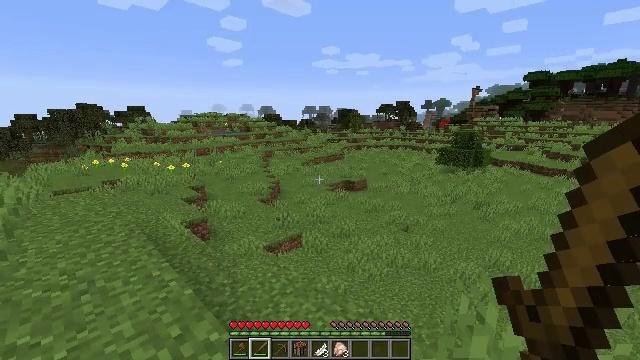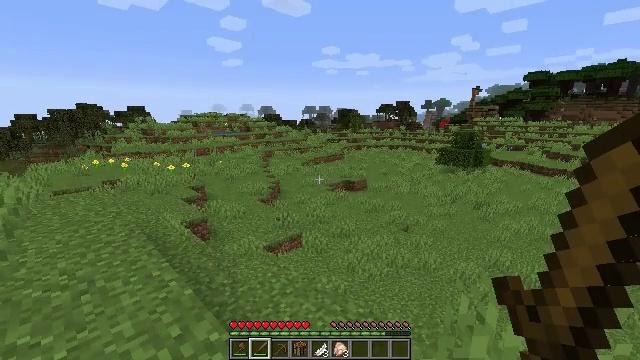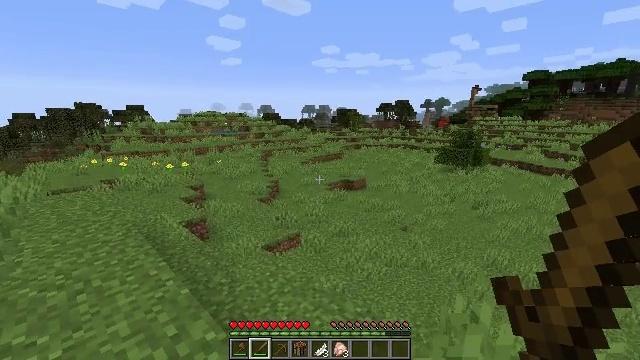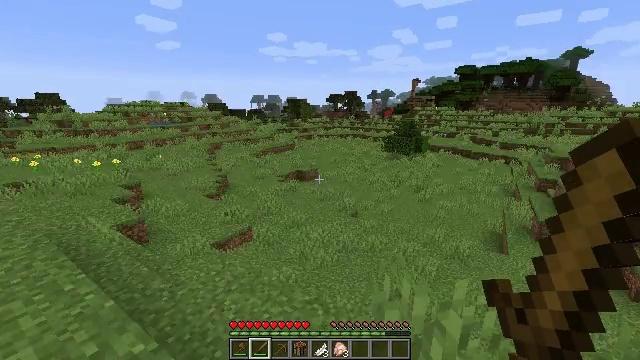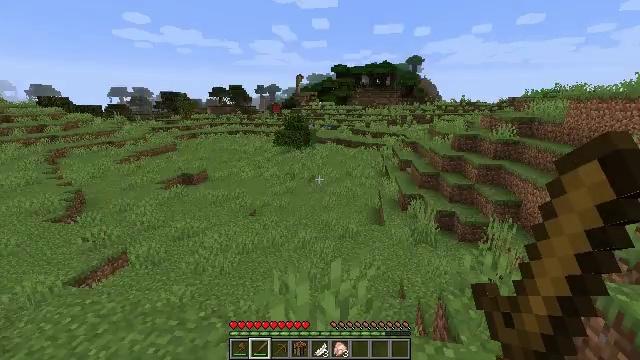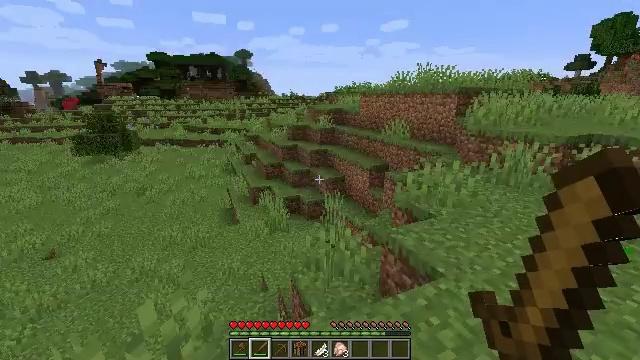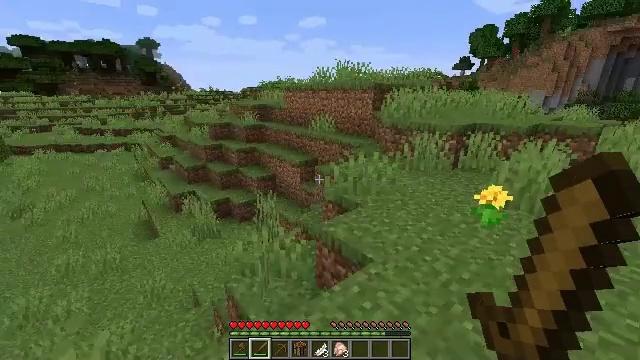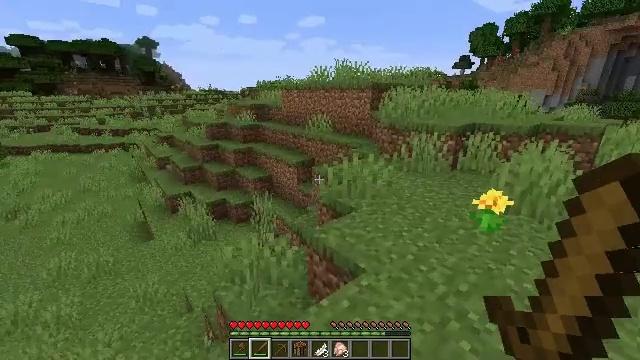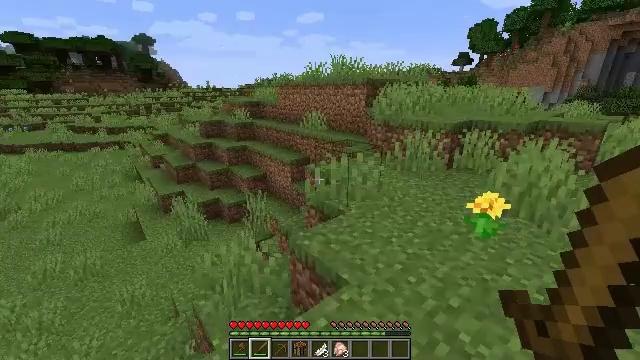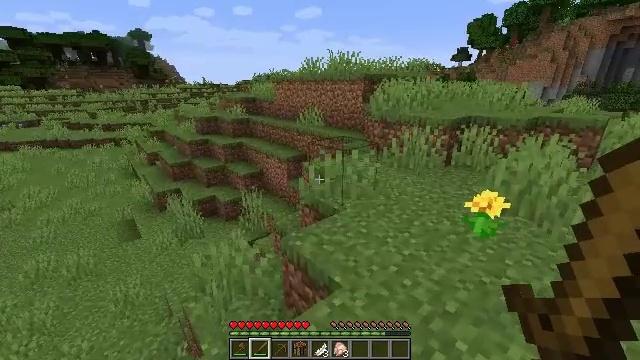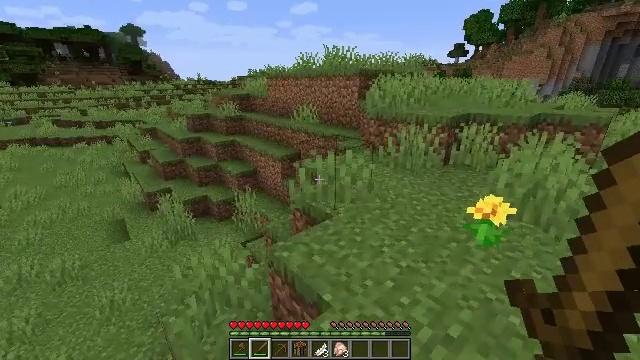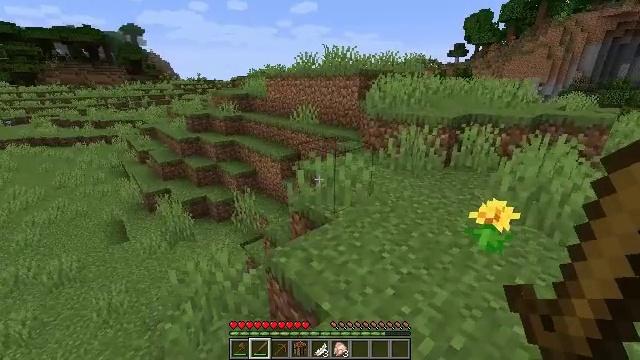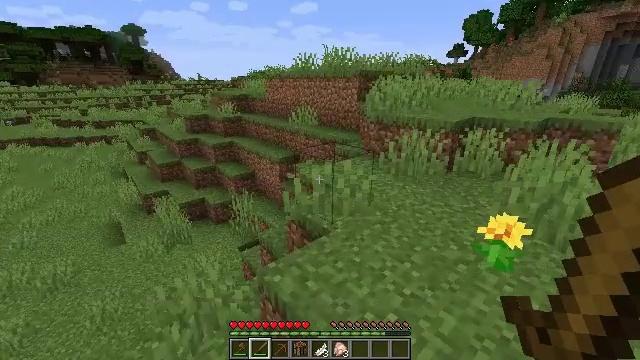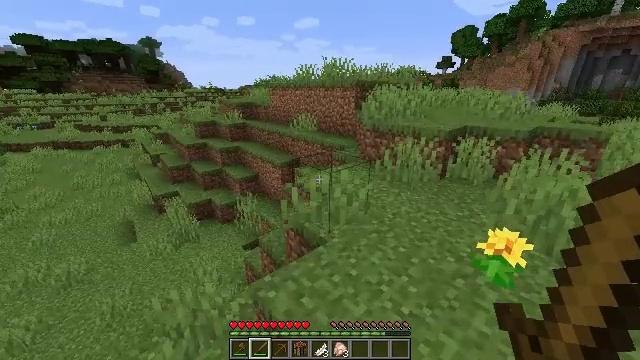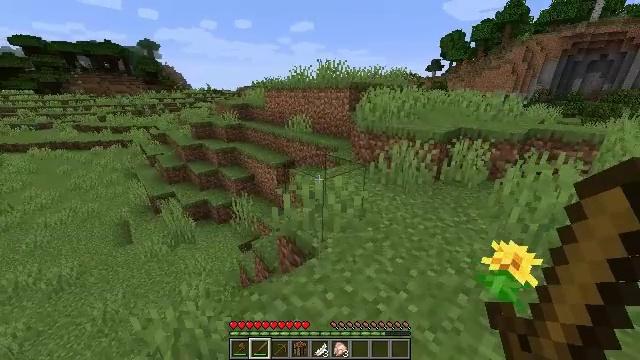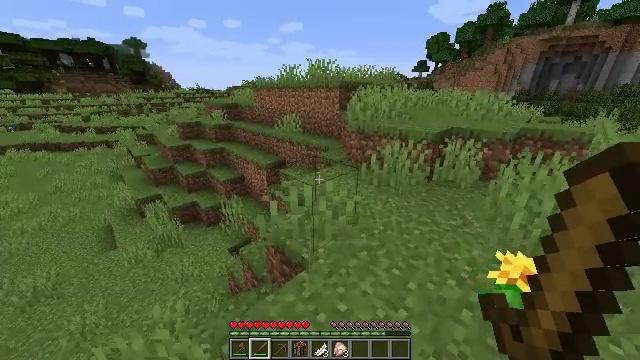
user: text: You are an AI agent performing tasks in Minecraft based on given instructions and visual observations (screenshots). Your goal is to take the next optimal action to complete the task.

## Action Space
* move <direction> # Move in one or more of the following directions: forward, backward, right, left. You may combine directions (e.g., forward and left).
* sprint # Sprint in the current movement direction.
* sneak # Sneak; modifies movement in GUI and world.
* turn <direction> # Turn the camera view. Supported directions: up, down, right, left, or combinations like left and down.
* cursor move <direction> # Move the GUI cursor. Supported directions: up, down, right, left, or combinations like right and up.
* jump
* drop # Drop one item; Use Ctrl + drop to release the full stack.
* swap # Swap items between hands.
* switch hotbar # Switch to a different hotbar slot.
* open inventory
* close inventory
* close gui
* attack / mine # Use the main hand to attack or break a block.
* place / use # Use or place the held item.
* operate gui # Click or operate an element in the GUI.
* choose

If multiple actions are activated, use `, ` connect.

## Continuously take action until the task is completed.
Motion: motion action
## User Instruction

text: Combat the chicken.
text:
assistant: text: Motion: no_op
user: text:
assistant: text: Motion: move right
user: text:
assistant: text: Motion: move right, turn right and down
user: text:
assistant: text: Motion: move right, turn right
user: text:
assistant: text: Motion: move forward and move right, turn right and down
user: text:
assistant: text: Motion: move forward and move right, turn right
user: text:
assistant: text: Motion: move forward and move right
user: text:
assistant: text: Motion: move forward and move right
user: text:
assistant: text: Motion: move forward
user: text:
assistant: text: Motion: move forward
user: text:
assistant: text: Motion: move forward, sprint
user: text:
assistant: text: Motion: move forward, sprint
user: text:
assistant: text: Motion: move forward, sprint
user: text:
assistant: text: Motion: move forward, sprint, turn right
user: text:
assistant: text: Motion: move forward, sprint, turn right
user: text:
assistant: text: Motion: move forward, sprint, turn right
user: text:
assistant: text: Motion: move forward, sprint, turn right
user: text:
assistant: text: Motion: move forward, sprint, turn right
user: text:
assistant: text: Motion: move forward
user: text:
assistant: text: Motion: move forward
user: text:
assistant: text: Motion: move forward
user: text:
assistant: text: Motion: move forward
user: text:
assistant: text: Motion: move forward
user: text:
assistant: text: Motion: move forward, turn right and down
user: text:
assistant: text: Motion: move forward, turn right
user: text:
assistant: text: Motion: move forward
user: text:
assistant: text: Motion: move forward, turn right
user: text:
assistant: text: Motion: move forward
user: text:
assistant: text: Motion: move forward, jump
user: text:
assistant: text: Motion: move forward, jump